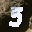
Label: 5